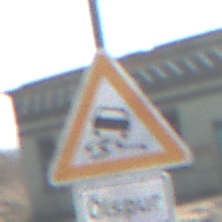
Verkehrszeichen: SchleuderOderRutschgefahr
Zusatzzeichen unten: HinweiseAufGefahrenDurchVerbaleAngabe1
Umgebung: Outdoor, Suburban
Tageszeit: Midday
Wetter: PartlyCloudy
Licht: Natural
Jahreszeit: NotSpecified
Kontrast: HighContrast